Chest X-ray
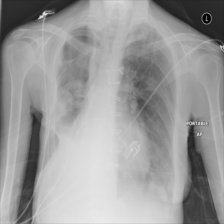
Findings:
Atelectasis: negative
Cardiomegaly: negative
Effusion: negative
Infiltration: negative
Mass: negative
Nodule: positive
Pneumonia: negative
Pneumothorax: positive
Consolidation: negative
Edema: negative
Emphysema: negative
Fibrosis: negative
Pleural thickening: negative
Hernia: negative